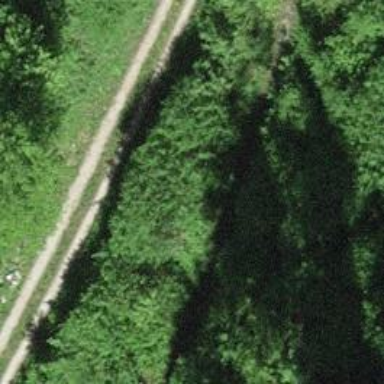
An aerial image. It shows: Path with excellent trail visibility.